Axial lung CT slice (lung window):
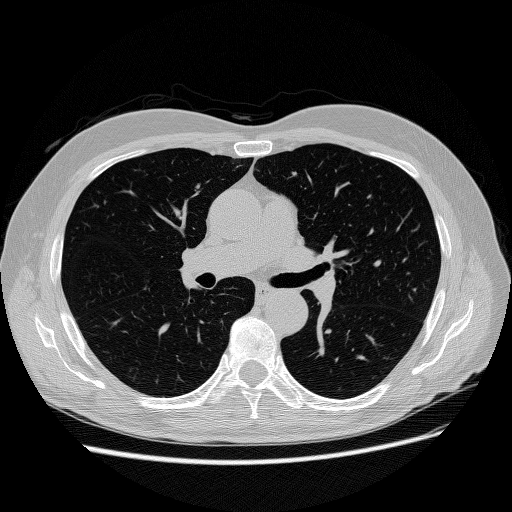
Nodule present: no